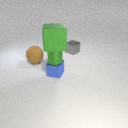
small gray metal cube to the right of large brown rubber sphere